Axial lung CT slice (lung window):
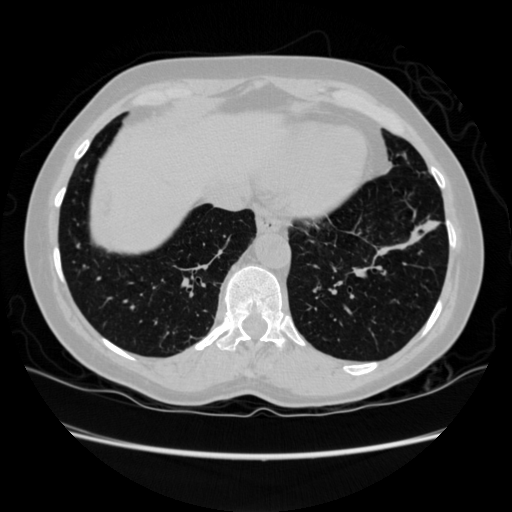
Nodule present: no